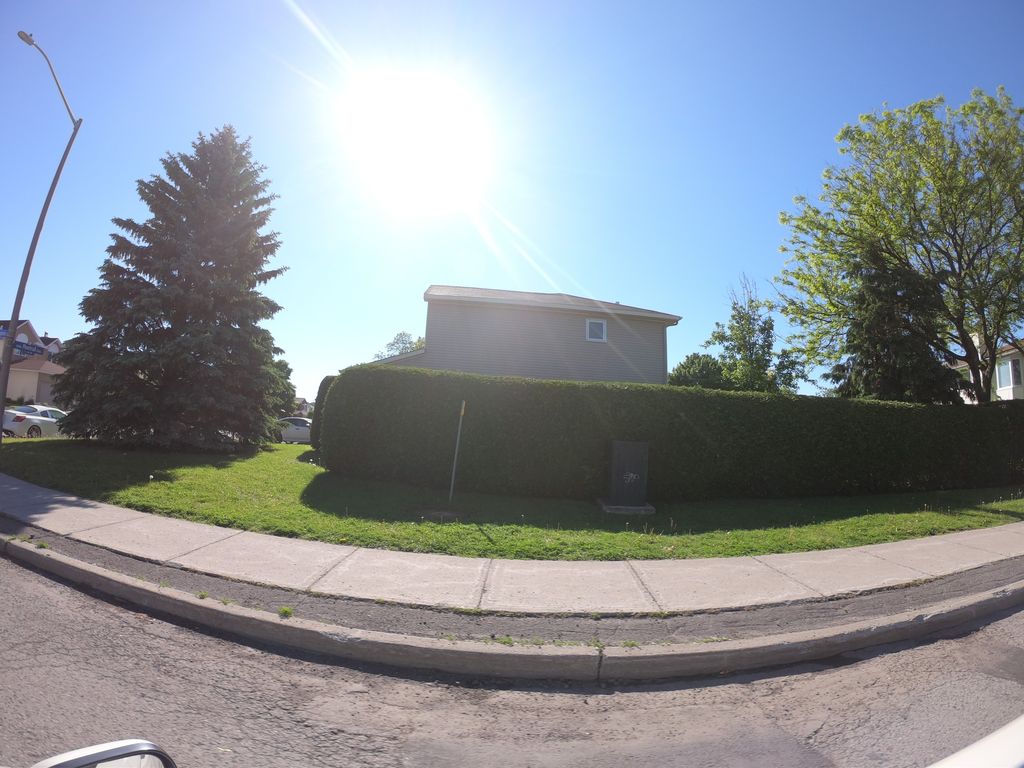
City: ottawa-gatineau